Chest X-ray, PA view. Patient: 52 years old, sex M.
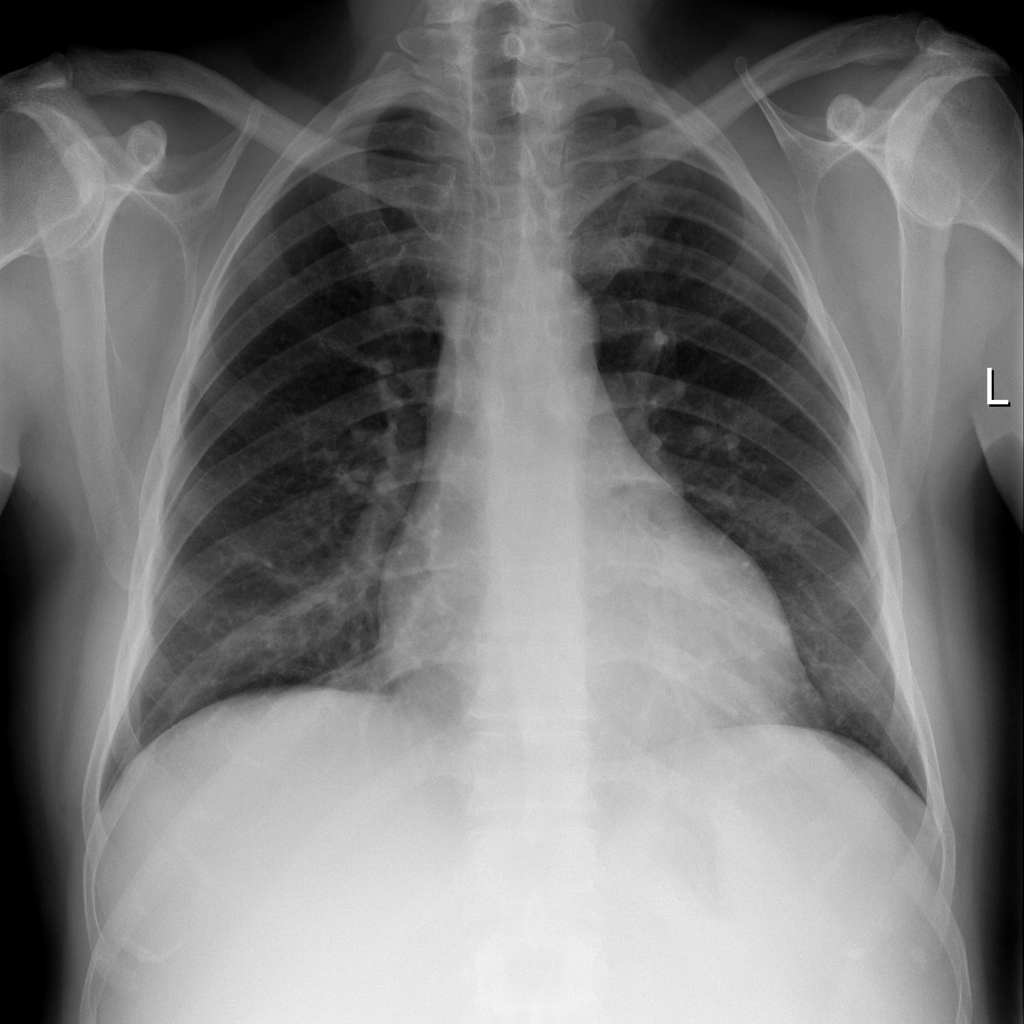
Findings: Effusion